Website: macys
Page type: delivery-shipping
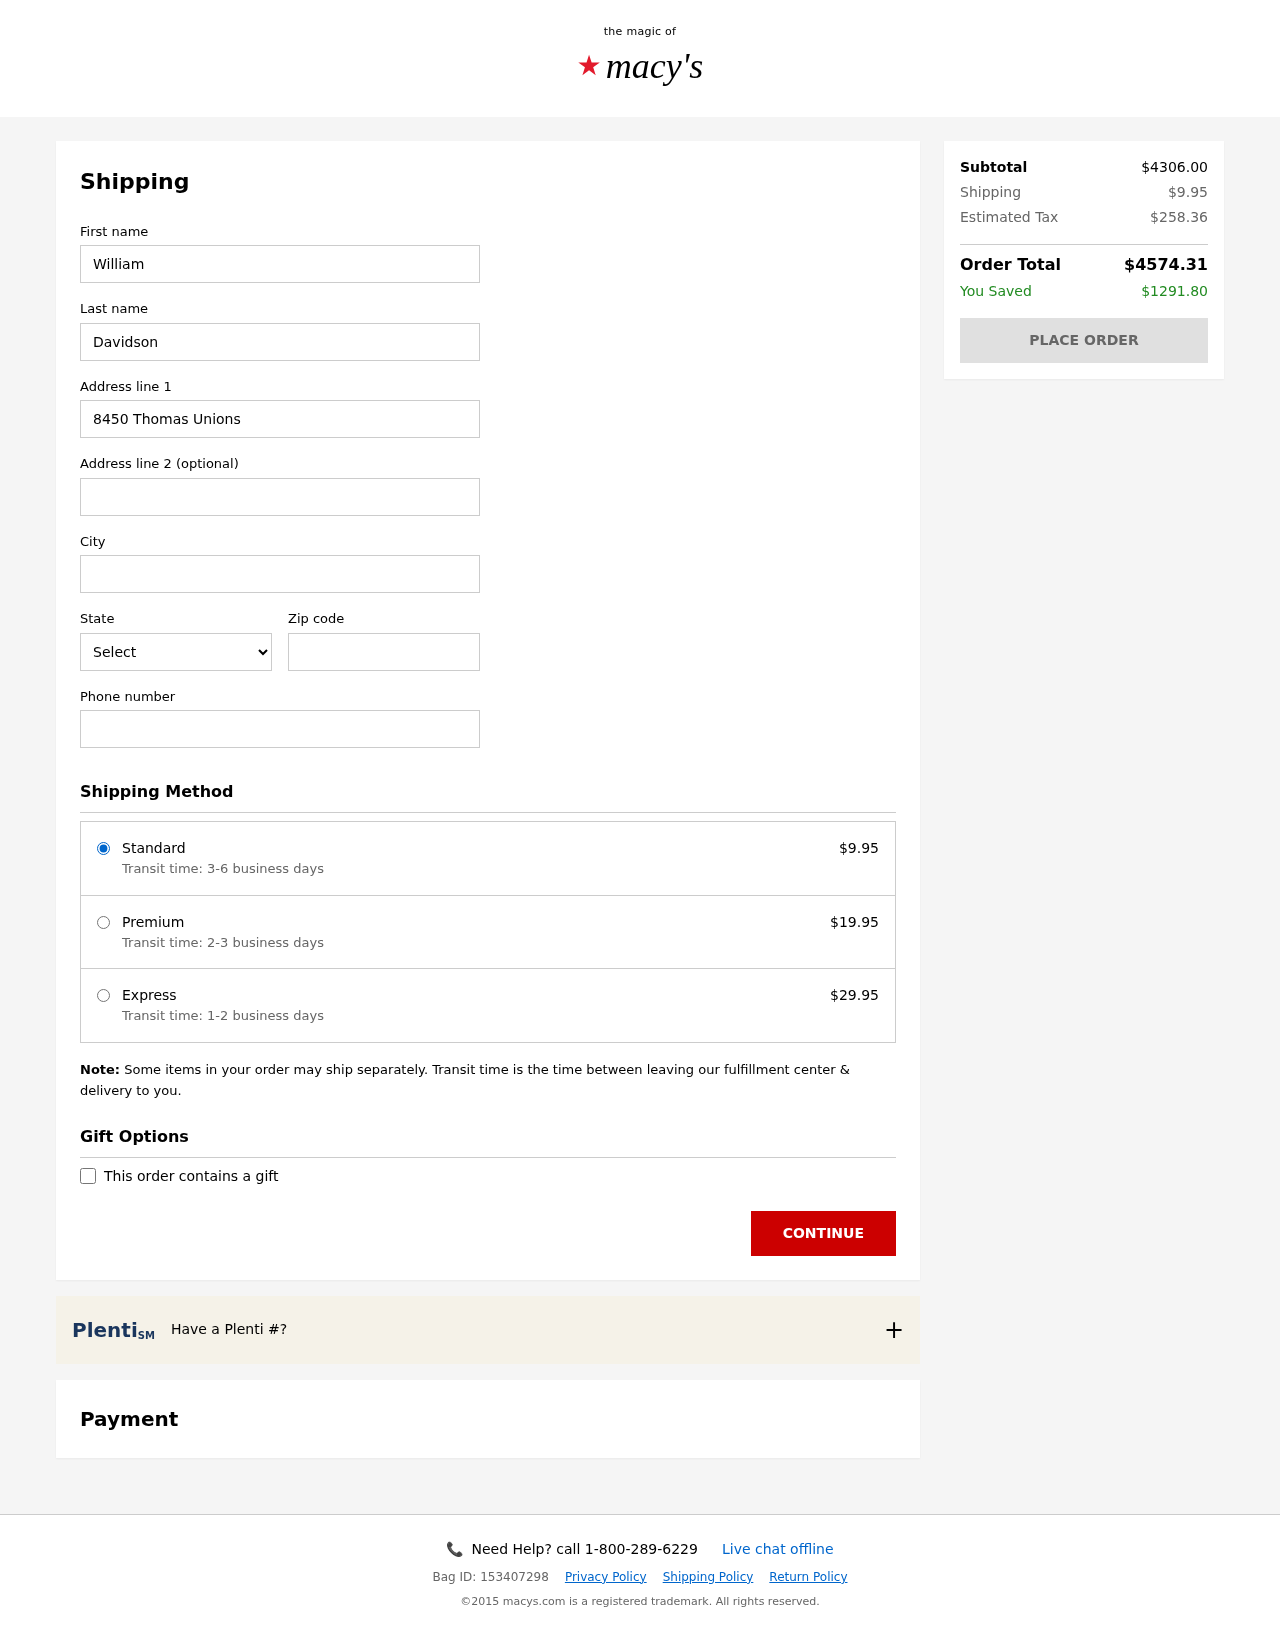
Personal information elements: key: PII_CITY
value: Cruzfurt
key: PII_FIRSTNAME
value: William
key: PII_LASTNAME
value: Davidson
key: PII_PHONE
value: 9143803514
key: PII_POSTCODE
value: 61004
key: PII_STATE_ABBR
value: MO
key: PII_STREET
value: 8450 Thomas Unions
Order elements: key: ORDER_SHIPPING_COST
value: $9.95
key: ORDER_SHIPPING_PREMIUM
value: $19.95
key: ORDER_SHIPPING_EXPRESS
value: $29.95
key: ORDER_SUBTOTAL
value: $4306.00
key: ORDER_TAX
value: $258.36
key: ORDER_TOTAL
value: $4574.31
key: ORDER_SAVINGS
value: $1291.80